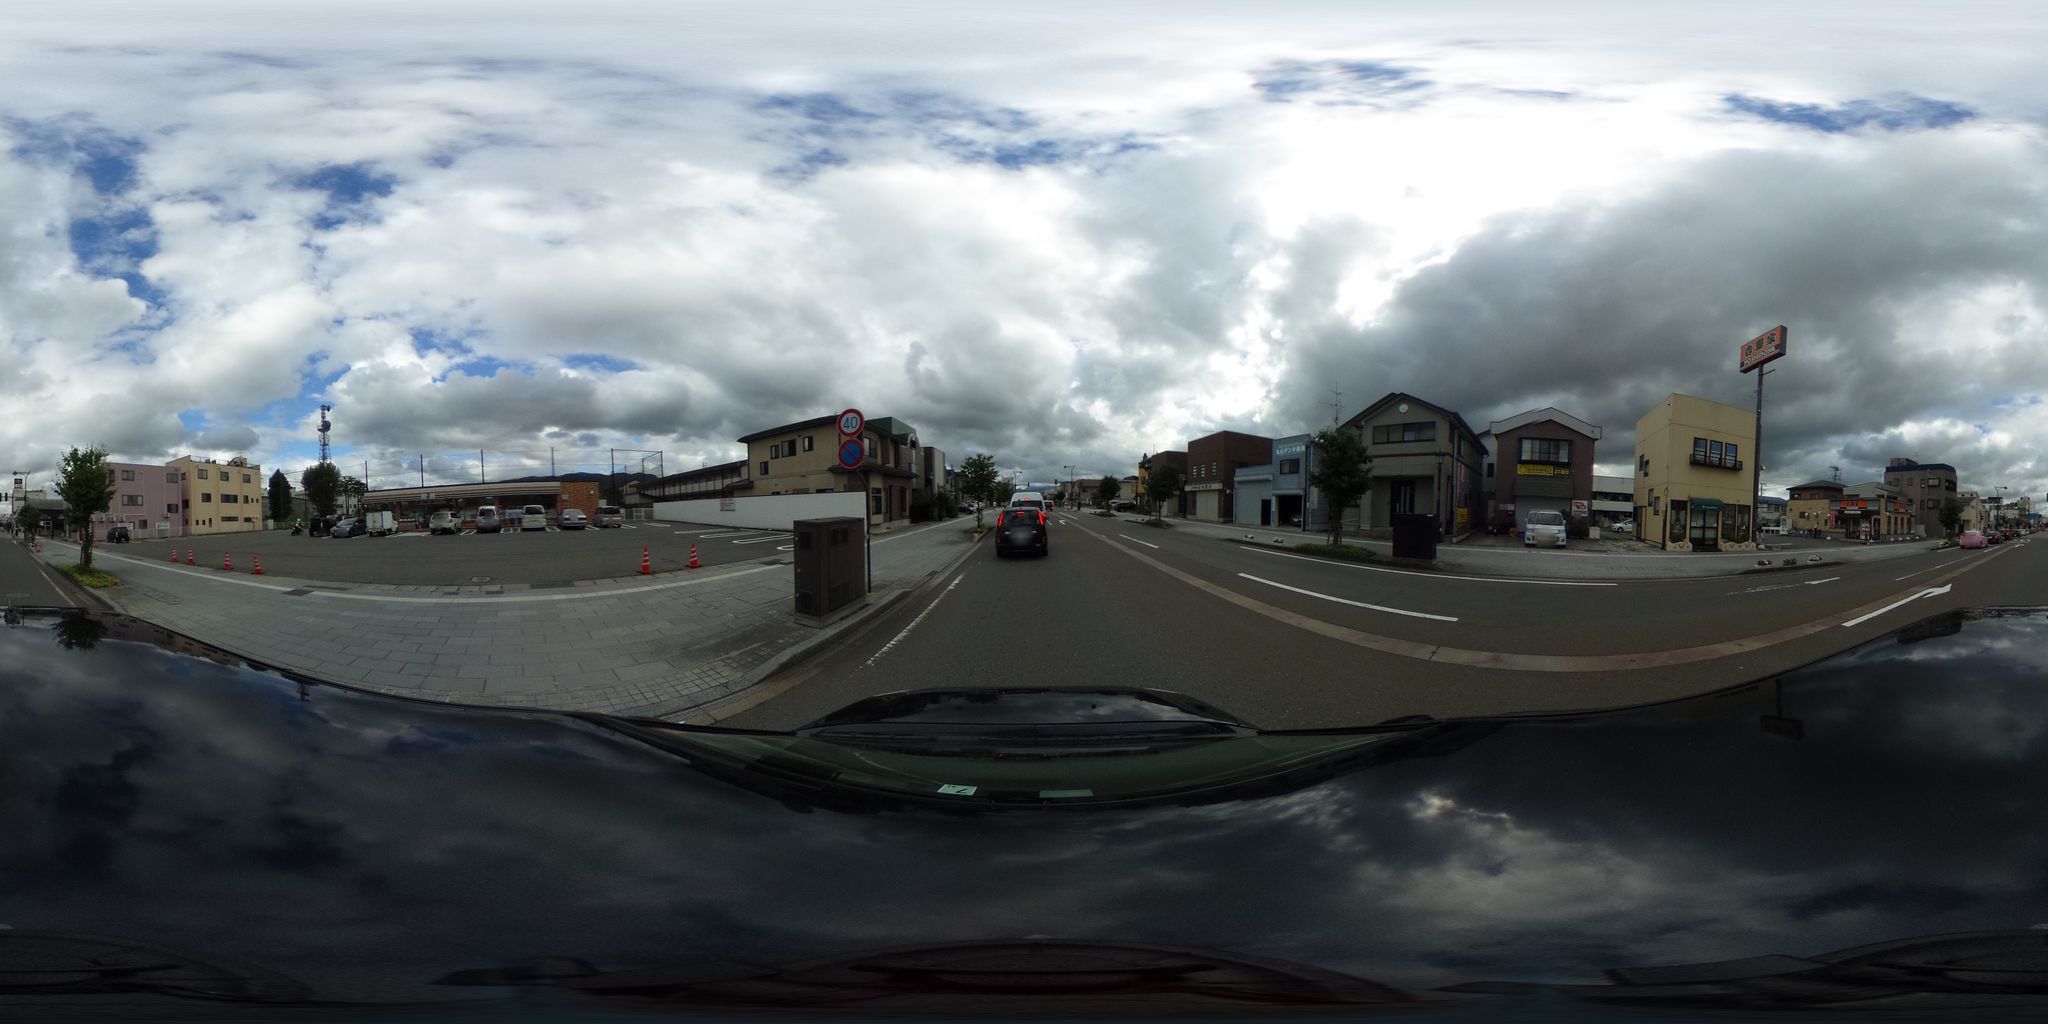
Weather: cloudy
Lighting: day
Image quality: slightly poor
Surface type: driving surface
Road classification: footway
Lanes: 2.0
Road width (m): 4
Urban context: urban centre
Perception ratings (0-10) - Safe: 0.79, Lively: 3.82, Beautiful: 3.48, Boring: 2.33, Depressing: 9.24, Wealthy: 1.59